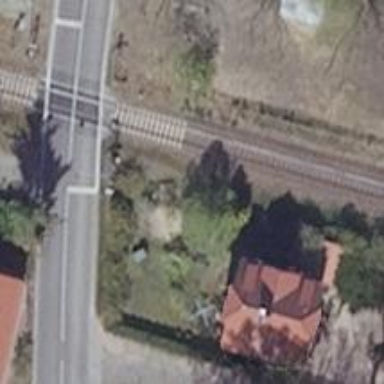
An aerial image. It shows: Railway signal.